Aerial crown-view tile of a tropical tree (Barro Colorado Island, Panama), acquired 20250124:
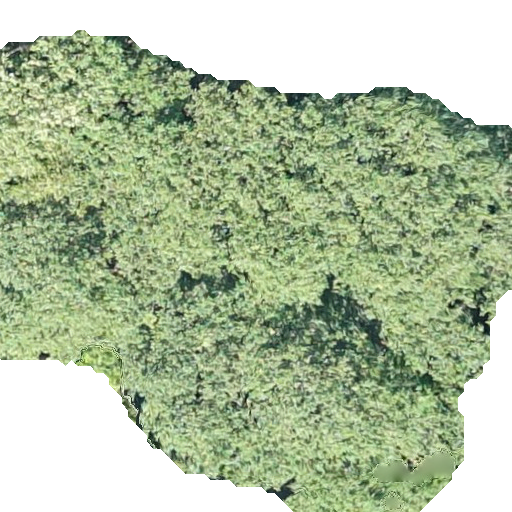
Species: Hieronyma alchorneoides
GBIF accepted scientific name: Hieronyma alchorneoides
Crown area: 334.812 m²